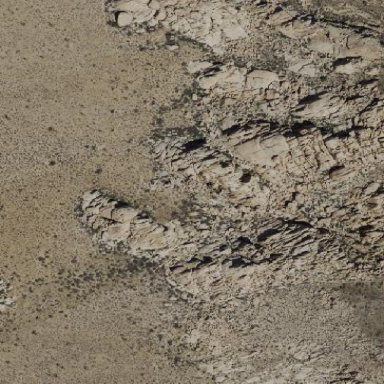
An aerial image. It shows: Landscape of bare rock.